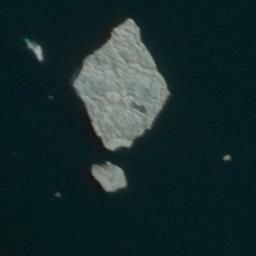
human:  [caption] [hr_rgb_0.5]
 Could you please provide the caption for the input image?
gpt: The sea ice in the middle is quadrilateral .

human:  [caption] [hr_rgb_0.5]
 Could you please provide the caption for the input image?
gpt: There is a big ice and many small ice on the deep green sea .

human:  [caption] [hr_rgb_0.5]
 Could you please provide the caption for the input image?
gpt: A large piece of ice and a few sparse small pieces of ice float on the blue sea .

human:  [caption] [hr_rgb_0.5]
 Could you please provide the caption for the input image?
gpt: A large piece of sea ice and a small piece of sea ice float in the deep blue sea .

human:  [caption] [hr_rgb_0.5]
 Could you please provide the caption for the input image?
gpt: There are one big piece of sea ice and a smaller one .